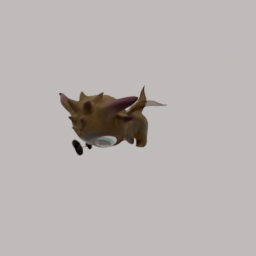
Label: animals